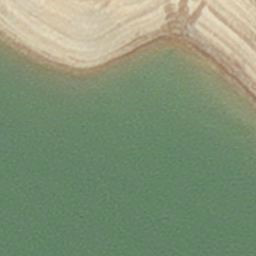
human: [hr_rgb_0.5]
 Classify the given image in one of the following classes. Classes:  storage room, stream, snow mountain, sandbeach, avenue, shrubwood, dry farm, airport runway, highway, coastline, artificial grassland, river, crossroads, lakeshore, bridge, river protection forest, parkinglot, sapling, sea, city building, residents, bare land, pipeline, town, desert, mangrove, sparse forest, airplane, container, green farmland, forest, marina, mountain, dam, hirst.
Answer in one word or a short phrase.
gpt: hirst